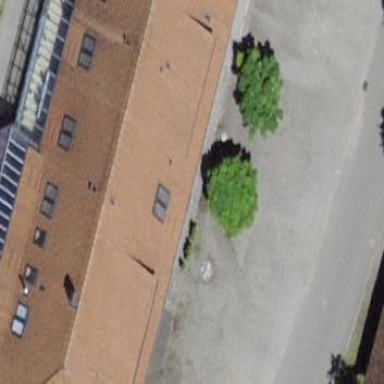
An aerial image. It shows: Terrace building with half-hipped roof made of roof tiles.